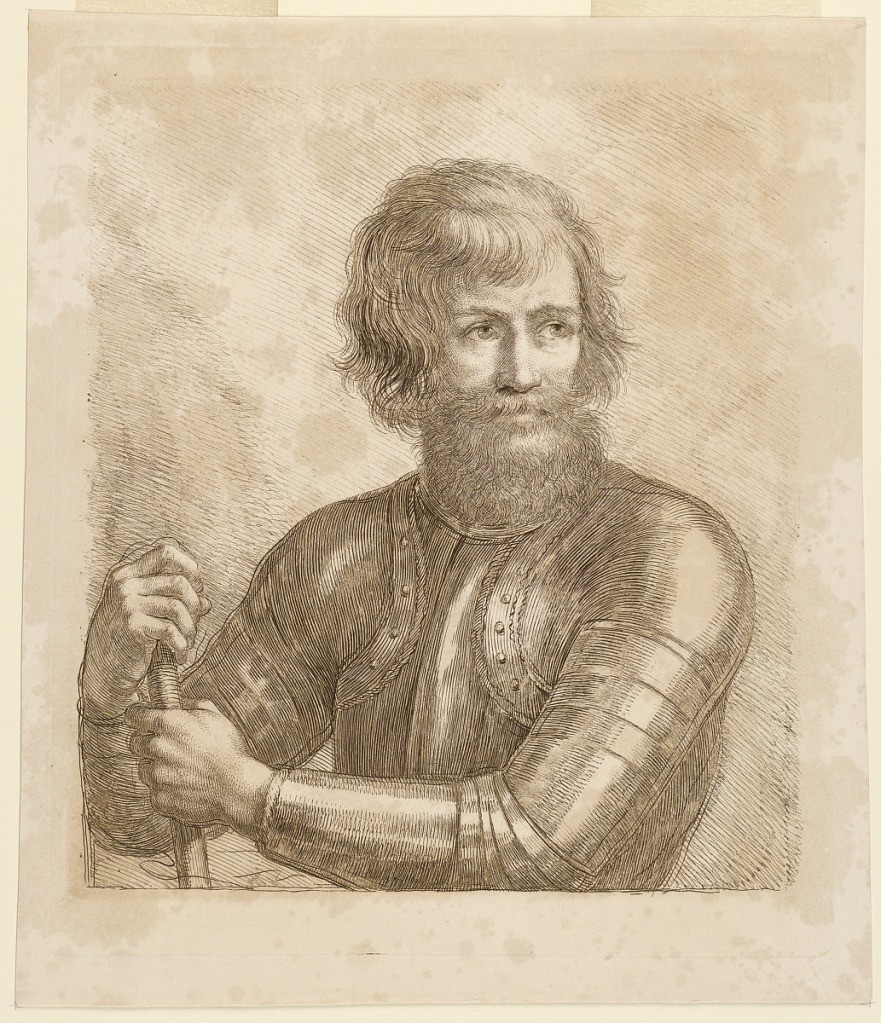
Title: Warrior with a Truncheon
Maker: Francesco Bartolozzi, Italian, active England, 1727–1815
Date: ca. 1760–1770
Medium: Engraving in brown ink on white paper
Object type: Print
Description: A bearded man in armor stands, facing frontally, gazing to the right, a staff in his hands.